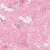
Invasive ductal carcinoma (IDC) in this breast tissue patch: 0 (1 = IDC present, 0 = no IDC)